Field crop: maize
Growth stage: 1
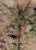
Species: salsola